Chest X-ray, PA view. Patient: 46 years old, sex F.
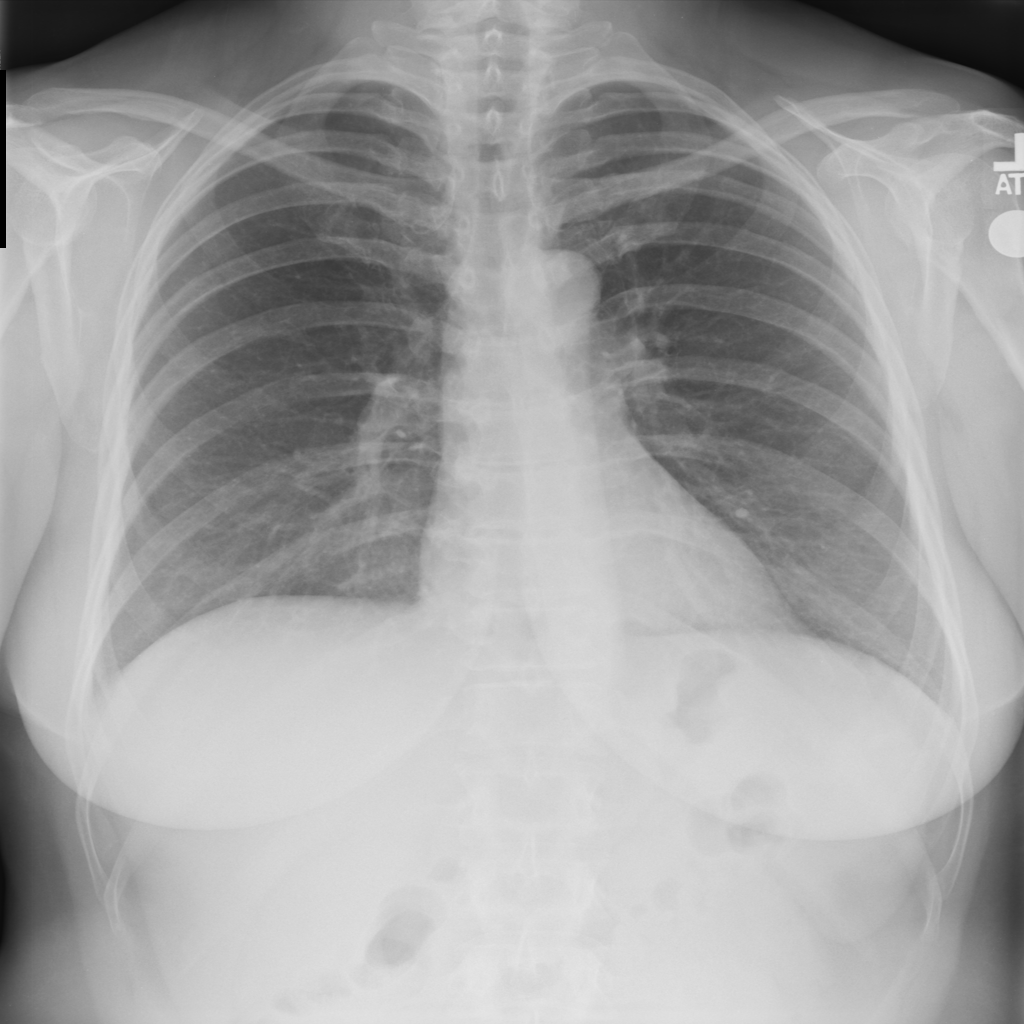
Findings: No Finding